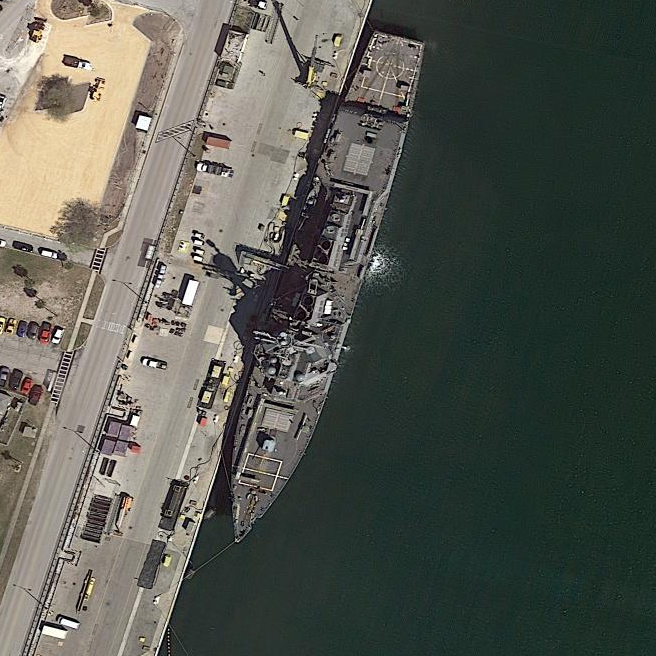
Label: Arleigh_Burke-class_destroyer